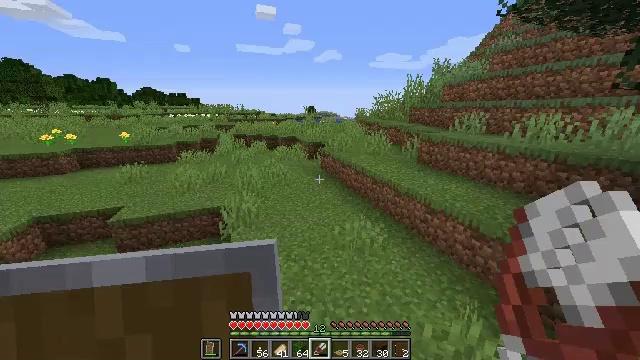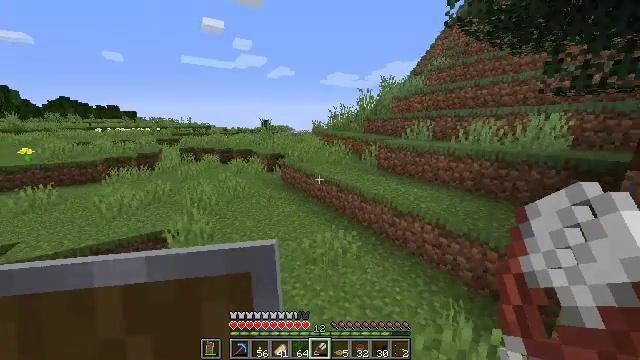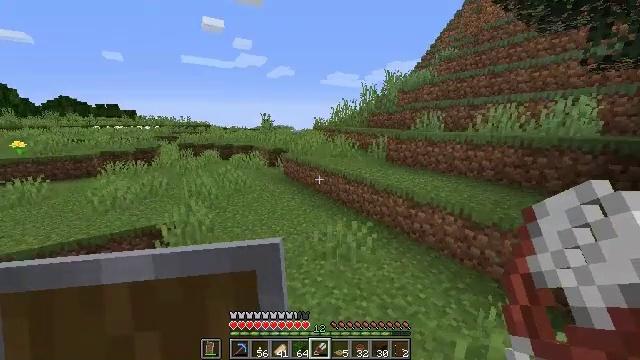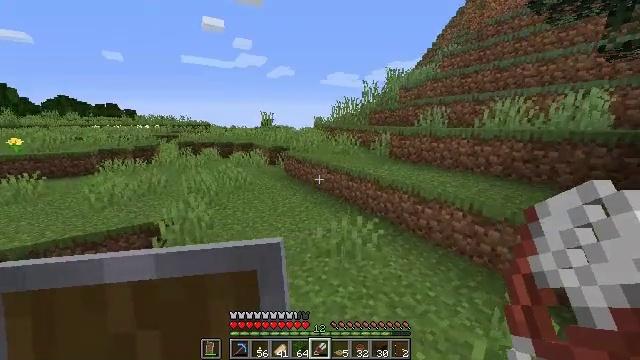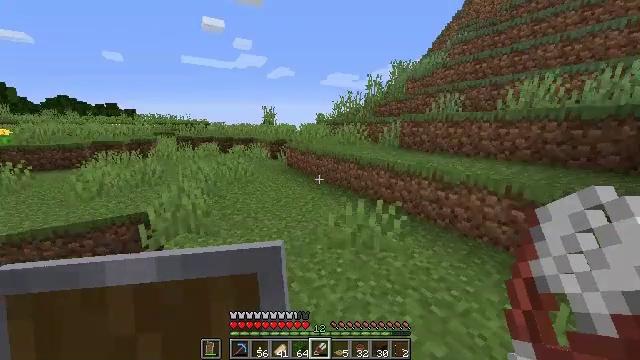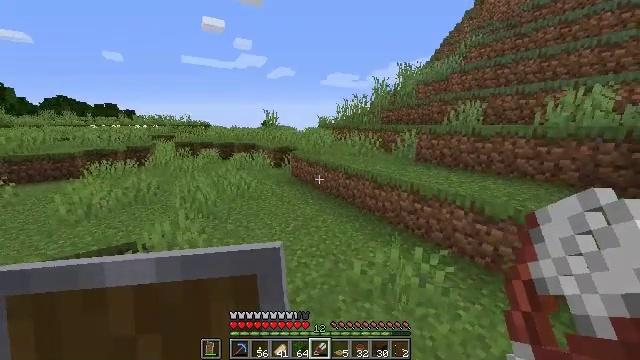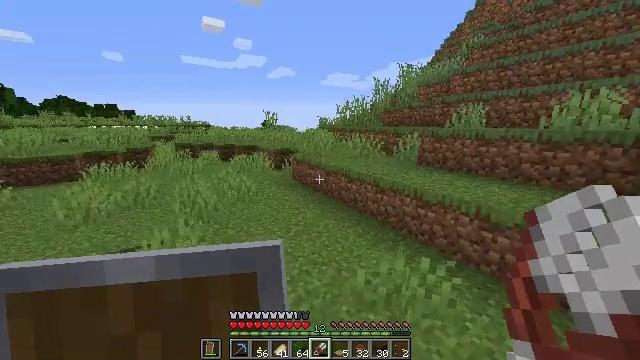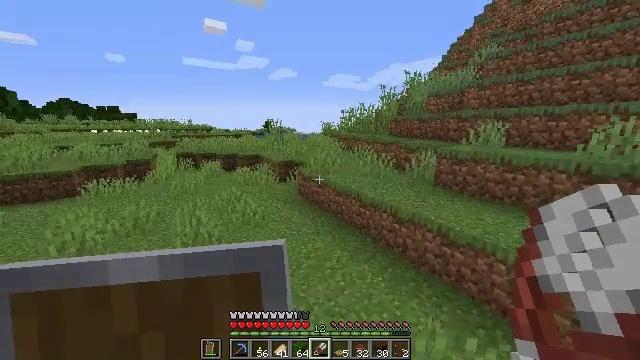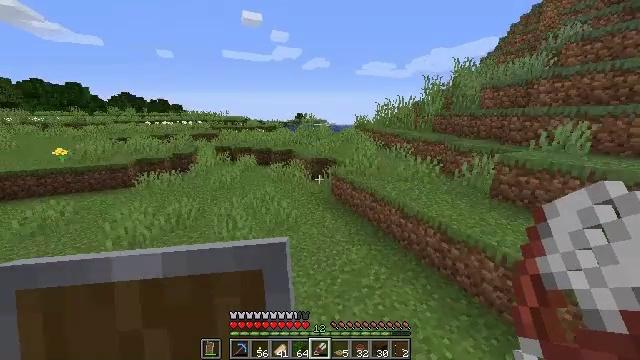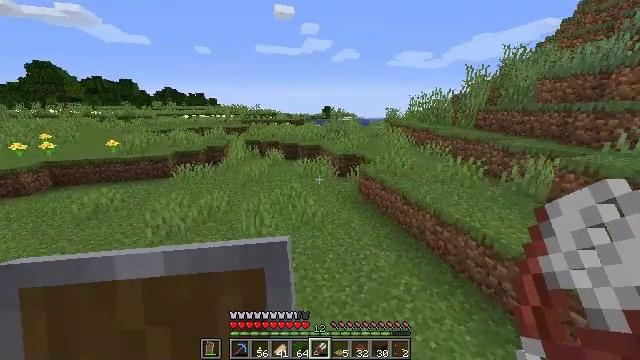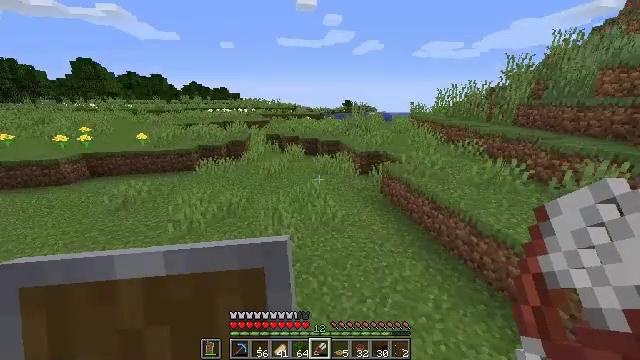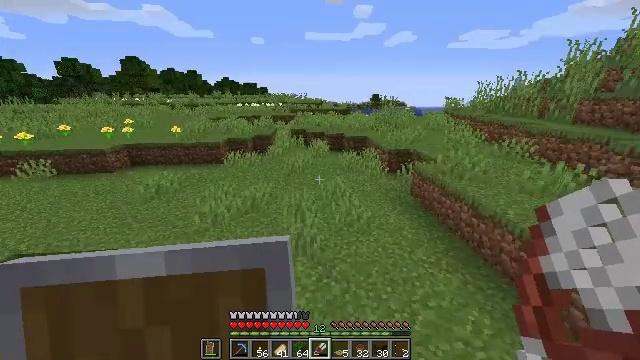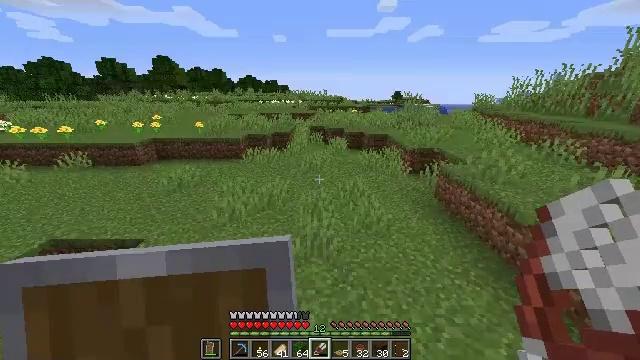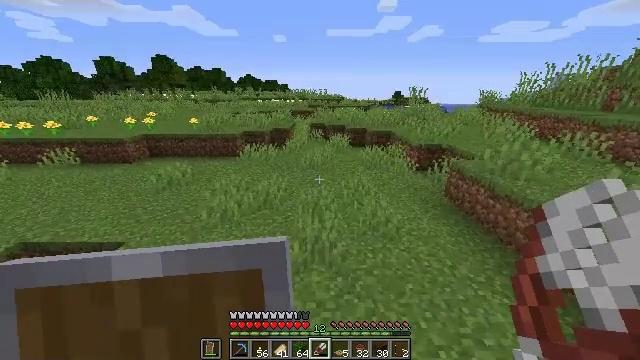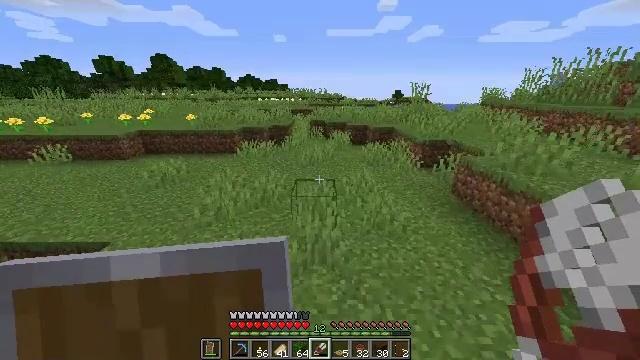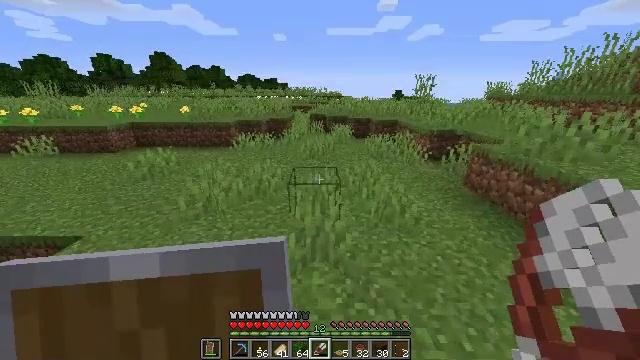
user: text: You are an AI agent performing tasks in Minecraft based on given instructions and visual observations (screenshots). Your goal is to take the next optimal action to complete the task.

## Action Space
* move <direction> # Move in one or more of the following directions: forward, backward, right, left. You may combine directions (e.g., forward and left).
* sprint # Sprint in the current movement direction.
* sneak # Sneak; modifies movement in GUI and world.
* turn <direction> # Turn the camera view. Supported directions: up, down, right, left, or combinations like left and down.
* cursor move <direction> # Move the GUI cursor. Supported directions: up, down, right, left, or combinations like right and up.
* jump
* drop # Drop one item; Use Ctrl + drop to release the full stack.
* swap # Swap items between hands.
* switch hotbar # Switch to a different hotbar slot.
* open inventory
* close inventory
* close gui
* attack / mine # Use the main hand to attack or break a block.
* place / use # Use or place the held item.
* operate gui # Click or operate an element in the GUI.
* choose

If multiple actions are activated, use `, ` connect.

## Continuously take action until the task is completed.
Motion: motion action
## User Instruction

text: Break the azure bluet to pick it up.
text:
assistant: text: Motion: move forward, turn right and up, jump
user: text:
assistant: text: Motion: move forward, jump
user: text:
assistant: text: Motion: move forward, jump
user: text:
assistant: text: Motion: move forward and move left, jump
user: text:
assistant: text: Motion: move forward and move left, jump
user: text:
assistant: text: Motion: move forward and move left, jump
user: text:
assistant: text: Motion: move forward and move left, jump
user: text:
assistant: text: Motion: move forward and move left, turn left and down, jump
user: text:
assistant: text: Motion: move forward and move left, turn left and down, jump
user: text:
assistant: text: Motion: move forward and move left, turn left and down, jump
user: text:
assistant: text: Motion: move forward and move left, turn left and down, jump
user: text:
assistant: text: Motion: move forward, turn left, jump
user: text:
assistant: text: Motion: move forward, jump
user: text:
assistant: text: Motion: move forward, jump
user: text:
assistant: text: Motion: move forward, jump
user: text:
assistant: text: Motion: move forward and move left, jump
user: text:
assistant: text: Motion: move forward and move left, jump
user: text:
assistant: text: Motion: move forward and move left, jump
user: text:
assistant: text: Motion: move forward and move left, jump
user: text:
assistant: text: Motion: move forward and move left, jump
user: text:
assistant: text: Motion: move forward and move left, turn left and up, jump
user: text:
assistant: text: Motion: move forward and move left, turn left, jump
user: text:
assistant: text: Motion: move forward and move left, turn left, jump
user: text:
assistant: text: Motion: move forward and move left, turn left, jump
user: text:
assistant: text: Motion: move forward and move left, jump
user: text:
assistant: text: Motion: move forward and move left, jump
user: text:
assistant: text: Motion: move forward and move left, jump
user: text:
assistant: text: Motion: move forward and move left, jump
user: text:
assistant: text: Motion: move forward and move left, jump
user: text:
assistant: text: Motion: move forward and move left, jump